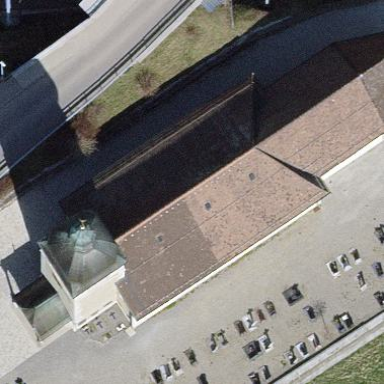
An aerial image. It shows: Church which is place of worship.